Question: I have created one 'SherlockDialogFragment' from the 'SherlockFragmentActivity'..
Here what i have done so far ::
'''
DatePickerFragment newFragment = DatePickerFragment.newInstance(ReportDisplayActivity.this);
newFragment.show(getSupportFragmentManager(), "dialog");
'''
'''
public class DatePickerFragment extends SherlockDialogFragment implements android.view.View.OnClickListener
{
private Button btnOk;
private TextView txtFromDate;
private TextView txtToDate;
private int setFromYear;
private int setFromMonth;
private int setFromDay;
private int setToYear;
private int setToMonth;
private int setToDay;
private final static int DIALOG_FROM_DATE_PICKER = 0;
private final static int DIALOG_TO_DATE_PICKER = 1;
private static Context context;
public DatePickerFragment() {
}
public static DatePickerFragment newInstance(Context ctx) {
DatePickerFragment frag = new DatePickerFragment();
Bundle args = new Bundle();
//args.putInt("title", title);
frag.setArguments(args);
context=ctx;
return frag;
}
@Override
public View onCreateView(LayoutInflater inflater, ViewGroup container,Bundle savedInstanceState)
{
View rootView = inflater.inflate(R.layout.temp, container, false);
txtFromDate=(TextView)rootView.findViewById(R.id.dialog_fromDate);
txtToDate=(TextView)rootView.findViewById(R.id.dialog_toDate);
btnOk=(Button)rootView.findViewById(R.id.btn_ok);
btnOk.setOnClickListener(this);
txtFromDate.setOnClickListener(this);
txtToDate.setOnClickListener(this);
Calendar today = Calendar.getInstance();
setFromYear = today.get(Calendar.YEAR);
setFromMonth = today.get(Calendar.MONDAY);
setFromDay = today.get(Calendar.DAY_OF_MONTH);
setToYear = today.get(Calendar.YEAR);
setToMonth = today.get(Calendar.MONDAY);
setToDay = today.get(Calendar.DAY_OF_MONTH);
return rootView;
}
//@Override
protected Dialog onCreateDialog(int id)
{
switch(id)
{
case DIALOG_FROM_DATE_PICKER:
return new DatePickerDialog(context, mDateFromSetListener, setFromYear, setFromMonth, setFromDay);
case DIALOG_TO_DATE_PICKER:
return new DatePickerDialog(context, mDateToSetListener, setToYear, setToMonth, setToDay);
}
return null;
}
private DatePickerDialog.OnDateSetListener mDateFromSetListener = new DatePickerDialog.OnDateSetListener(){
@Override
public void onDateSet(android.widget.DatePicker view, int year, int month, int day) {
setFromYear = year;
setFromMonth = month;
setFromDay = day;
//returnDate();
txtFromDate.setText(setFromDay+("-")+setFromMonth+("-")+setFromYear);
}
};
private DatePickerDialog.OnDateSetListener mDateToSetListener = new DatePickerDialog.OnDateSetListener(){
@Override
public void onDateSet(android.widget.DatePicker view, int year, int month, int day) {
setToYear = year;
setToMonth = month;
setToDay = day;
txtFromDate.setText(setToDay+("-")+setToMonth+("-")+setToYear);
//returnDate();
}
};
public void onClick(View v)
{
switch (v.getId()) {
case R.id.btn_ok:
Toast.makeText(context,"Button ok",Toast.LENGTH_SHORT).show();
break;
case R.id.dialog_fromDate :
Toast.makeText(context,"From Date",Toast.LENGTH_SHORT).show();
((Activity) context).showDialog(DIALOG_FROM_DATE_PICKER);
break;
case R.id.dialog_toDate :
Toast.makeText(context,"To Date",Toast.LENGTH_SHORT).show();
((Activity) context).showDialog(DIALOG_TO_DATE_PICKER);
break;
default:
break;
}
}
}
'''
I am unable to open the Datepicker dialog from 'SherlockDialogFragment'. I am not able to find the whats wrong in my implementation.
If i use activity instead of 'SherlockDialogFragment' then its working fine.
'''
public class DatePickerFragment extends DialogFragment implements android.view.View.OnClickListener
{
private Button btnOk;
private TextView txtFromDate;
private TextView txtToDate;
private int setFromYear;
private int setFromMonth;
private int setFromDay;
private int setToYear;
private int setToMonth;
private int setToDay;
private final static int DIALOG_FROM_DATE_PICKER = 0;
private final static int DIALOG_TO_DATE_PICKER = 1;
private static Context context;
public DatePickerFragment() {
}
public static DatePickerFragment newInstance(Context ctx) {
DatePickerFragment frag = new DatePickerFragment();
Bundle args = new Bundle();
//args.putInt("title", title);
frag.setArguments(args);
context=ctx;
return frag;
}
@Override
public View onCreateView(LayoutInflater inflater, ViewGroup container,Bundle savedInstanceState)
{
View rootView = inflater.inflate(R.layout.temp, container, false);
txtFromDate=(TextView)rootView.findViewById(R.id.dialog_fromDate);
txtToDate=(TextView)rootView.findViewById(R.id.dialog_toDate);
btnOk=(Button)rootView.findViewById(R.id.btn_ok);
btnOk.setOnClickListener(this);
txtFromDate.setOnClickListener(this);
txtToDate.setOnClickListener(this);
Calendar today = Calendar.getInstance();
setFromYear = today.get(Calendar.YEAR);
setFromMonth = today.get(Calendar.MONDAY);
setFromDay = today.get(Calendar.DAY_OF_MONTH);
setToYear = today.get(Calendar.YEAR);
setToMonth = today.get(Calendar.MONDAY);
setToDay = today.get(Calendar.DAY_OF_MONTH);
return rootView;
}
//@Override
protected Dialog onCreateDialog(int id)
{
switch(id)
{
case DIALOG_FROM_DATE_PICKER:
return new DatePickerDialog(context, mDateFromSetListener, setFromYear, setFromMonth, setFromDay);
case DIALOG_TO_DATE_PICKER:
return new DatePickerDialog(context, mDateToSetListener, setToYear, setToMonth, setToDay);
}
return null;
}
private DatePickerDialog.OnDateSetListener mDateFromSetListener = new DatePickerDialog.OnDateSetListener(){
@Override
public void onDateSet(android.widget.DatePicker view, int year, int month, int day) {
setFromYear = year;
setFromMonth = month;
setFromDay = day;
//returnDate();
txtFromDate.setText(setFromDay+("-")+setFromMonth+("-")+setFromYear);
}
};
private DatePickerDialog.OnDateSetListener mDateToSetListener = new DatePickerDialog.OnDateSetListener(){
@Override
public void onDateSet(android.widget.DatePicker view, int year, int month, int day) {
setToYear = year;
setToMonth = month;
setToDay = day;
txtFromDate.setText(setToDay+("-")+setToMonth+("-")+setToYear);
//returnDate();
}
};
public void onClick(View v)
{
switch (v.getId()) {
case R.id.btn_ok:
Toast.makeText(context,"Button ok",Toast.LENGTH_SHORT).show();
break;
case R.id.dialog_fromDate :
Toast.makeText(context,"From Date",Toast.LENGTH_SHORT).show();
((Activity) context).showDialog(DIALOG_FROM_DATE_PICKER);
showDatePickerDialog(txtFromDate);
break;
case R.id.dialog_toDate :
Toast.makeText(context,"To Date",Toast.LENGTH_SHORT).show();
((Activity) context).showDialog(DIALOG_TO_DATE_PICKER);
break;
default:
break;
}
}
public void showDatePickerDialog(View v)
{
DialogFragment newFragment = new DatePickerFragment();
newFragment.show(getFragmentManager(), "datePicker");
}
}
'''
Logcat ::
'''
01-02 15:37:55.013: E/AndroidRuntime(933): FATAL EXCEPTION: main
01-02 15:37:55.013: E/AndroidRuntime(933): java.lang.NoClassDefFoundError: com.example.myapp.home.DatePickerFragment
01-02 15:37:55.013: E/AndroidRuntime(933): at com.example.myapp.report.ReportDisplayActivity$2.onItemSelected(ReportDisplayActivity.java:275)
01-02 15:37:55.013: E/AndroidRuntime(933): at com.actionbarsherlock.internal.widget.IcsAdapterView.fireOnSelected(IcsAdapterView.java:861)
01-02 15:37:55.013: E/AndroidRuntime(933): at com.actionbarsherlock.internal.widget.IcsAdapterView.access$2(IcsAdapterView.java:854)
01-02 15:37:55.013: E/AndroidRuntime(933): at com.actionbarsherlock.internal.widget.IcsAdapterView$SelectionNotifier.run(IcsAdapterView.java:827)
01-02 15:37:55.013: E/AndroidRuntime(933): at android.os.Handler.handleCallback(Handler.java:587)
01-02 15:37:55.013: E/AndroidRuntime(933): at android.os.Handler.dispatchMessage(Handler.java:92)
01-02 15:37:55.013: E/AndroidRuntime(933): at android.os.Looper.loop(Looper.java:130)
01-02 15:37:55.013: E/AndroidRuntime(933): at android.app.ActivityThread.main(ActivityThread.java:3683)
01-02 15:37:55.013: E/AndroidRuntime(933): at java.lang.reflect.Method.invokeNative(Native Method)
01-02 15:37:55.013: E/AndroidRuntime(933): at java.lang.reflect.Method.invoke(Method.java:507)
01-02 15:37:55.013: E/AndroidRuntime(933): at com.android.internal.os.ZygoteInit$MethodAndArgsCaller.run(ZygoteInit.java:839)
01-02 15:37:55.013: E/AndroidRuntime(933): at com.android.internal.os.ZygoteInit.main(ZygoteInit.java:597)
01-02 15:37:55.013: E/AndroidRuntime(933): at dalvik.system.NativeStart.main(Native Method)
'''
AndroidManifest.xml
'''
<manifest xmlns:android="http://schemas.android.com/apk/res/android"
package="com.example.myapp"
android:versionCode="3"
android:versionName="3.0.0" >
<uses-sdk
android:minSdkVersion="10"
android:targetSdkVersion="17" />
<uses-permission android:name="android.permission.INTERNET" />
<uses-permission android:name="android.permission.READ_PHONE_STATE" />
<uses-permission android:name="android.permission.WRITE_EXTERNAL_STORAGE" />
<uses-permission android:name="android.permission.BLUETOOTH_ADMIN" />
<uses-permission android:name="android.permission.BLUETOOTH" />
<uses-permission android:name="android.permission.ACCESS_NETWORK_STATE" />
<application
android:name=".MyApplication"
android:icon="@drawable/icon"
android:label="@string/app_name"
android:theme="@style/Custom_ThemeSherlockLight" >
<activity
android:name=".SplashActivity"
android:clearTaskOnLaunch="true"
android:label="@string/app_name"
android:screenOrientation="portrait"
android:theme="@style/Custom_ThemeSherlockLight" >
<intent-filter>
<action android:name="android.intent.action.MAIN" />
<category android:name="android.intent.category.LAUNCHER" />
</intent-filter>
</activity>
<activity
android:name=".Login"
android:label="@string/app_name"
android:screenOrientation="portrait"
android:theme="@style/Custom_ThemeSherlockLight"
android:windowSoftInputMode="stateHidden" >
</activity>
<activity
android:name=".MainActivity"
android:screenOrientation="portrait"
android:theme="@style/Theme.Sherlock.Light"
android:windowSoftInputMode="stateHidden" />
<!-- Reports -->
<activity
android:name=".report.ReportDisplayActivity"
android:screenOrientation="portrait"
android:windowSoftInputMode="stateHidden" >
</activity>
<activity
android:name=".home.DateSelector"
android:screenOrientation="portrait"
android:windowSoftInputMode="stateHidden" >
</activity>
</application>
</manifest>
'''
temp.xml(Layout File)
'''
<?xml version="1.0" encoding="utf-8"?>
<RelativeLayout xmlns:android="http://schemas.android.com/apk/res/android"
android:layout_width="match_parent"
android:layout_height="wrap_content"
android:background="@drawable/popup_top_up"
android:orientation="vertical"
android:paddingBottom="5dp" >
<TextView
android:id="@+id/lbl_fromDate"
android:layout_width="wrap_content"
android:layout_height="wrap_content"
android:layout_alignParentLeft="true"
android:layout_alignParentTop="true"
android:layout_marginTop="45dp"
android:text="From Date :"
android:textColor="#000000"
android:textSize="20sp"
android:textStyle="bold" />
<TextView
android:id="@+id/dialog_fromDate"
style="@style/DropDownNav.Custom_ThemeSherlockLight"
android:layout_width="wrap_content"
android:layout_height="wrap_content"
android:layout_alignBaseline="@+id/lbl_fromDate"
android:hint="@string/lbl_select_from_date"
android:layout_alignBottom="@+id/lbl_fromDate"
android:layout_marginLeft="15dp"
android:layout_toRightOf="@+id/lbl_fromDate"
android:text="@string/lbl_select_from_date"
android:textColor="#000000"
android:textSize="12sp"/>
<TextView
android:id="@+id/lbl_toDate"
android:layout_width="wrap_content"
android:layout_height="wrap_content"
android:layout_alignLeft="@+id/lbl_fromDate"
android:layout_alignParentLeft="true"
android:layout_below="@+id/lbl_fromDate"
android:layout_marginTop="22dp"
android:text="To Date :"
android:textColor="#000000"
android:textSize="20sp"
android:textStyle="bold" />
<TextView
android:id="@+id/dialog_toDate"
style="@style/DropDownNav.Custom_ThemeSherlockLight"
android:layout_width="wrap_content"
android:layout_height="wrap_content"
android:layout_alignBaseline="@+id/lbl_toDate"
android:layout_alignBottom="@+id/lbl_toDate"
android:layout_marginLeft="5dp"
android:layout_toRightOf="@+id/lbl_toDate"
android:text="@string/lbl_select_to_date"
android:textColor="#000000"
android:textSize="12sp"/>
<Button
android:id="@+id/btn_ok"
android:layout_width="81dip"
android:layout_height="35dp"
android:layout_below="@+id/dialog_toDate"
android:layout_centerHorizontal="true"
android:layout_marginTop="45dp"
android:background="@drawable/button_selector"
android:text="OK"
android:textColor="@color/white" />
</RelativeLayout>
'''
I am able to pop up the dialog like this,but when i click on the text "select from date" or "select to date"(from where i want to show date picker dialog) the date picker dialog not show.

styles.xml
'''
<?xml version="1.0" encoding="utf-8"?>
<resources xmlns:android="http://schemas.android.com/apk/res/android">
<style name="Custom_ThemeSherlockLight" parent="@style/Theme.Sherlock.Light">
<item name="actionBarItemBackground">@drawable/selectable_background_exampthemesherlocklightle</item>
<item name="popupMenuStyle">@style/PopupMenu.Custom_ThemeSherlockLight</item>
<item name="dropDownListViewStyle">@style/DropDownListView.Custom_ThemeSherlockLight</item>
<item name="actionBarTabStyle">@style/ActionBarTabStyle.Custom_ThemeSherlockLight</item>
<item name="actionDropDownStyle">@style/DropDownNav.Custom_ThemeSherlockLight</item>
<item name="actionBarStyle">@style/ActionBar.Solid.Custom_ThemeSherlockLight</item>
<item name="actionModeBackground">@drawable/cab_background_top_exampthemesherlocklightle</item>
<item name="actionModeSplitBackground">@drawable/cab_background_bottom_exampthemesherlocklightle</item>
<item name="actionModeCloseButtonStyle">@style/ActionButton.CloseMode.Custom_ThemeSherlockLight</item>
</style>
<style name="ActionBar.Solid.Custom_ThemeSherlockLight" parent="@style/Widget.Sherlock.Light.ActionBar.Solid">
<item name="background">@drawable/ab_solid_exampthemesherlocklightle</item>
<item name="backgroundStacked">@drawable/ab_stacked_solid_exampthemesherlocklightle</item>
<item name="backgroundSplit">@drawable/ab_bottom_solid_exampthemesherlocklightle</item>
<item name="progressBarStyle">@style/ProgressBar.Custom_ThemeSherlockLight</item>
</style>
<style name="ActionBar.Transparent.Custom_ThemeSherlockLight" parent="@style/Widget.Sherlock.Light.ActionBar">
<item name="background">@drawable/ab_transparent_exampthemesherlocklightle</item>
<item name="progressBarStyle">@style/ProgressBar.Custom_ThemeSherlockLight</item>
</style>
<style name="PopupMenu.Custom_ThemeSherlockLight" parent="@style/Widget.Sherlock.Light.ListPopupWindow">
<item name="android:popupBackground">@drawable/menu_dropdown_panel_exampthemesherlocklightle</item>
</style>
<style name="DropDownListView.Custom_ThemeSherlockLight" parent="@style/Widget.Sherlock.Light.ListView.DropDown">
<item name="android:listSelector">@drawable/selectable_background_exampthemesherlocklightle</item>
</style>
<style name="ActionBarTabStyle.Custom_ThemeSherlockLight" parent="@style/Widget.Sherlock.Light.ActionBar.TabView">
<item name="android:background">@drawable/tab_indicator_ab_exampthemesherlocklightle</item>
</style>
<style name="DropDownNav.Custom_ThemeSherlockLight" parent="@style/Widget.Sherlock.Light.Spinner.DropDown.ActionBar">
<item name="android:dropDownSelector">@drawable/selectable_background_exampthemesherlocklightle</item>
</style>
<style name="ProgressBar.Custom_ThemeSherlockLight" parent="@style/Widget.Sherlock.Light.ProgressBar.Horizontal">
<item name="android:progressDrawable">@drawable/progress_horizontal_exampthemesherlocklightle</item>
</style>
<style name="ActionButton.CloseMode.Custom_ThemeSherlockLight" parent="@style/Widget.Sherlock.Light.ActionButton.CloseMode">
<item name="android:background">@drawable/btn_cab_done_exampthemesherlocklightle</item>
</style>
<!-- this style is only referenced in a Light.DarkActionBar based theme -->
<style name="Theme.Custom_ThemeSherlockLight.Widget" parent="@style/Theme.Sherlock">
<item name="popupMenuStyle">@style/PopupMenu.Custom_ThemeSherlockLight</item>
<item name="dropDownListViewStyle">@style/DropDownListView.Custom_ThemeSherlockLight</item>
</style>
<style name="Theme.Sherlock.Translucent" parent="@style/Theme.Sherlock">
<item name="android:windowIsTranslucent">true</item>
<item name="android:windowContentOverlay">@null</item>
<item name="android:windowNoTitle">true</item>
<item name="android:windowIsFloating">true</item>
<item name="android:windowBackground">@android:color/transparent</item>
<item name="android:backgroundDimEnabled">false</item>
<item name="android:backgroundDimEnabled">true</item>
</style>
</resources>
'''
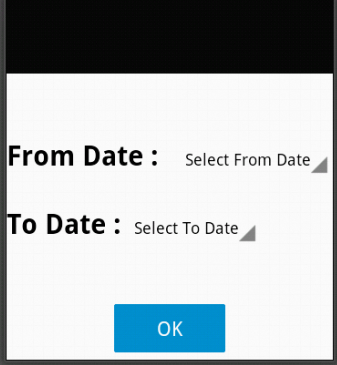
Answer: Here is the solution,
MainActivity
'''
public class MainActivity extends SherlockFragmentActivity
{
@Override
protected void onCreate(Bundle savedInstanceState)
{
super.onCreate(savedInstanceState);
setContentView(R.layout.activity_main);
FragmentTransaction ft = getSupportFragmentManager().beginTransaction();
DatePickerFragment newFragment = DatePickerFragment.newInstance(this);
newFragment.show(ft, "dialog");
}
}
'''
main.xml
'''
<RelativeLayout xmlns:android="http://schemas.android.com/apk/res/android"
xmlns:tools="http://schemas.android.com/tools"
android:layout_width="match_parent"
android:layout_height="match_parent"
tools:context=".MainActivity" >
<TextView
android:layout_width="wrap_content"
android:layout_height="wrap_content"
android:layout_centerHorizontal="true"
android:layout_centerVertical="true"
android:text="@string/hello_world" />
</RelativeLayout>
'''
DatePickerFragment
'''
public class DatePickerFragment extends SherlockDialogFragment implements android.view.View.OnClickListener
{
private final static int DIALOG_FROM_DATE_PICKER = 0;
private final static int DIALOG_TO_DATE_PICKER = 1;
private static Context context;
private Button btnOk;
private TextView txtFromDate;
private TextView txtToDate;
private int setFromYear;
private int setFromMonth;
private int setFromDay;
private int setToYear;
private int setToMonth;
private int setToDay;
private int dialog=0;
public static DatePickerFragment newInstance( Context ctx )
{
DatePickerFragment frag = new DatePickerFragment();
Bundle args = new Bundle();
frag.setArguments(args);
context=ctx;
return frag;
}
@Override
public View onCreateView(LayoutInflater inflater, ViewGroup container,Bundle savedInstanceState)
{
View rootView = inflater.inflate(R.layout.fragment_dialog, container, false);
txtFromDate=(TextView)rootView.findViewById(R.id.dialog_fromDate);
txtToDate=(TextView)rootView.findViewById(R.id.dialog_toDate);
btnOk=(Button)rootView.findViewById(R.id.btn_ok);
btnOk.setOnClickListener(this);
txtFromDate.setOnClickListener(this);
txtToDate.setOnClickListener(this);
Calendar today = Calendar.getInstance();
setFromYear = today.get(Calendar.YEAR);
setFromMonth = today.get(Calendar.MONTH);
setFromDay = today.get(Calendar.DAY_OF_MONTH);
setToYear = today.get(Calendar.YEAR);
setToMonth = today.get(Calendar.MONTH);
setToDay = today.get(Calendar.DAY_OF_MONTH);
return rootView;
}
private void showDatePickerDialog ( int id )
{
switch ( id )
{
case DIALOG_FROM_DATE_PICKER:
new DatePickerDialog(context, mDateSetListener, setFromYear, setFromMonth, setFromDay).show();
break;
case DIALOG_TO_DATE_PICKER:
new DatePickerDialog(context, mDateSetListener, setToYear, setToMonth, setToDay).show();
}
}
@Override
public void onClick( View v )
{
switch (v.getId())
{
case R.id.btn_ok:
Toast.makeText(context,"Button ok",Toast.LENGTH_SHORT).show();
break;
case R.id.dialog_fromDate :
dialog = DIALOG_FROM_DATE_PICKER;
showDatePickerDialog (DIALOG_FROM_DATE_PICKER);
break;
case R.id.dialog_toDate :
dialog = DIALOG_TO_DATE_PICKER;
showDatePickerDialog(DIALOG_TO_DATE_PICKER);
break;
default:
break;
}
}
private DatePickerDialog.OnDateSetListener mDateSetListener = new DatePickerDialog.OnDateSetListener()
{
@Override
public void onDateSet(android.widget.DatePicker view, int year, int month, int day)
{
if ( dialog == DIALOG_FROM_DATE_PICKER )
{
setFromYear = year;
setFromMonth = month+1;
setFromDay = day;
txtFromDate.setText(setFromDay+("-")+setFromMonth+("-")+setFromYear);
}
else if ( dialog == DIALOG_TO_DATE_PICKER )
{
setToYear = year;
setToMonth = month+1;
setToDay = day;
txtToDate.setText(setToDay+("-")+setToMonth+("-")+setToYear);
}
}
};
}
'''
fragment_dialog.xml
'''
<?xml version="1.0" encoding="utf-8"?>
<RelativeLayout xmlns:android="http://schemas.android.com/apk/res/android"
android:layout_width="match_parent"
android:layout_height="wrap_content"
android:orientation="vertical"
android:paddingBottom="5dp" >
<TextView
android:id="@+id/lbl_fromDate"
android:layout_width="wrap_content"
android:layout_height="wrap_content"
android:layout_alignParentLeft="true"
android:layout_alignParentTop="true"
android:layout_marginTop="45dp"
android:text="From Date :"
android:textColor="#000000"
android:textSize="20sp"
android:textStyle="bold" />
<TextView
android:id="@+id/dialog_fromDate"
style="@style/DropDownNav.Custom_ThemeSherlockLight"
android:layout_width="wrap_content"
android:layout_height="wrap_content"
android:layout_alignBaseline="@+id/lbl_fromDate"
android:hint="@string/lbl_select_from_date"
android:layout_alignBottom="@+id/lbl_fromDate"
android:layout_marginLeft="15dp"
android:layout_toRightOf="@+id/lbl_fromDate"
android:text="@string/lbl_select_from_date"
android:textColor="#000000"
android:textSize="12sp"/>
<TextView
android:id="@+id/lbl_toDate"
android:layout_width="wrap_content"
android:layout_height="wrap_content"
android:layout_alignLeft="@+id/lbl_fromDate"
android:layout_alignParentLeft="true"
android:layout_below="@+id/lbl_fromDate"
android:layout_marginTop="22dp"
android:text="To Date :"
android:textColor="#000000"
android:textSize="20sp"
android:textStyle="bold" />
<TextView
android:id="@+id/dialog_toDate"
style="@style/DropDownNav.Custom_ThemeSherlockLight"
android:layout_width="wrap_content"
android:layout_height="wrap_content"
android:layout_alignBaseline="@+id/lbl_toDate"
android:layout_alignBottom="@+id/lbl_toDate"
android:layout_marginLeft="5dp"
android:layout_toRightOf="@+id/lbl_toDate"
android:text="@string/lbl_select_to_date"
android:textColor="#000000"
android:textSize="12sp"/>
<Button
android:id="@+id/btn_ok"
android:layout_width="81dip"
android:layout_height="35dp"
android:layout_below="@+id/dialog_toDate"
android:layout_centerHorizontal="true"
android:layout_marginTop="45dp"
android:text="OK"
android:textColor="@color/white" />
</RelativeLayout>
'''
style.xml is the same your code.
I found in your code is you were fetching month by this statement 'setFromMonth = today.get(Calendar.MONDAY);' or 'setToMonth = today.get(Calendar.MONDAY);' . I believe that you did it by mistake. I have also minimized your code by writing a common 'mDateSetListener' listener. Also keep in mind that Calendar.MONTH returns 0 for January because it's index start with 0. I add +1 in the listener before setting the month value to respective TextView.